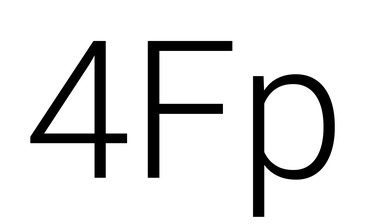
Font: Roboto_Light